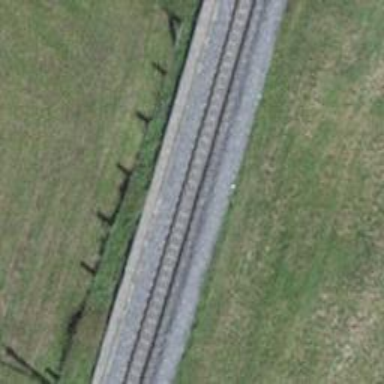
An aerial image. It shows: Narrow-gauge railway track with 1 electrified contact line.